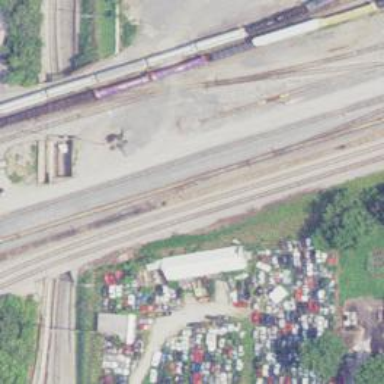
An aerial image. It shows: Railway yard in service.